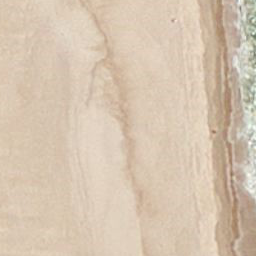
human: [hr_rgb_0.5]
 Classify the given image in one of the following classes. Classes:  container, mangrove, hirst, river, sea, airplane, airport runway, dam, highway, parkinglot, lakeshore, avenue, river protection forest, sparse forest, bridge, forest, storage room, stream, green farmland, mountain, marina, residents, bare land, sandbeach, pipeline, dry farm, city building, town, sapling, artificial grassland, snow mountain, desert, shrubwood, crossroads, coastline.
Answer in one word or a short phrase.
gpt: sandbeach